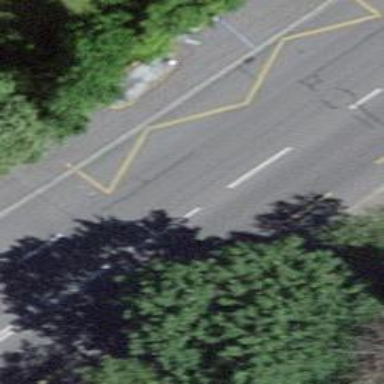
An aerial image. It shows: Trolleybus stop position for public transport.